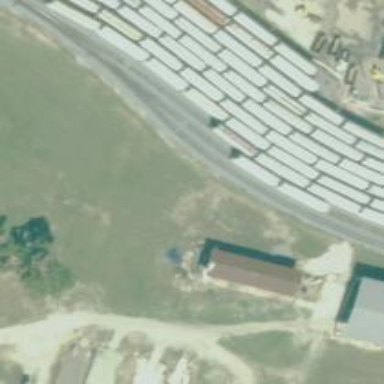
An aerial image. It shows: Rail spur service.